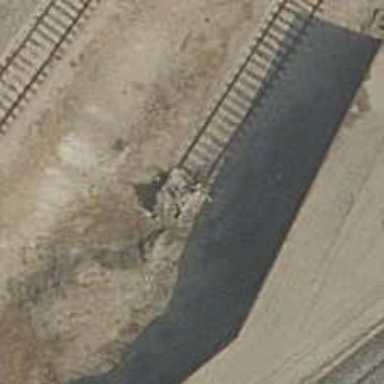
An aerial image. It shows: Railway buffer stop.